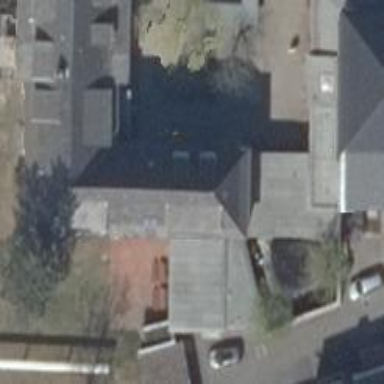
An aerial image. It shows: Library.